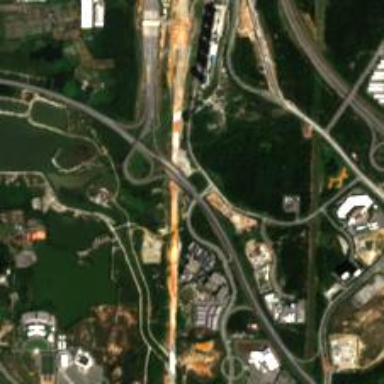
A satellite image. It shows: Motorway junction.